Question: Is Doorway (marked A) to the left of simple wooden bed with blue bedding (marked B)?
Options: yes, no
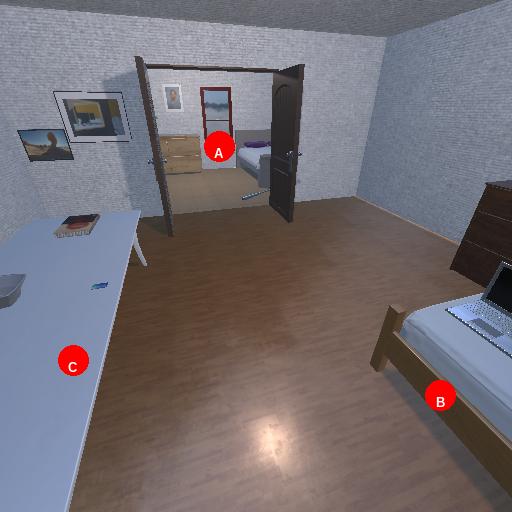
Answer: yes